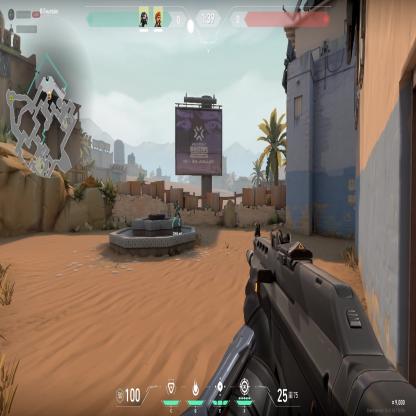
Label: teammate